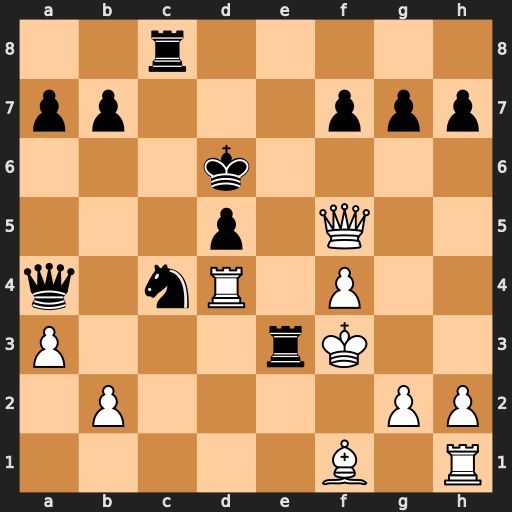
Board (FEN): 2r5/pp3ppp/3k4/3p1Q2/q1nR1P2/P3rK2/1P4PP/5B1R
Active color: w
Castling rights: -
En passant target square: -
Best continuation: Kf2 Qb5 b4 Re6 a4 Qxb4 Qxd5+ Ke7 Bxc4